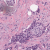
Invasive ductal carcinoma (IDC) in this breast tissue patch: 1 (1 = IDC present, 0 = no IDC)